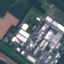
Land use / land cover: Industrial